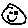
Label: smiley face